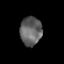
Tissue: prostate
Cell type: T cells
Senescence score: 0.2968
Nuclear area (px): 607
Mean DAPI intensity: 99.021